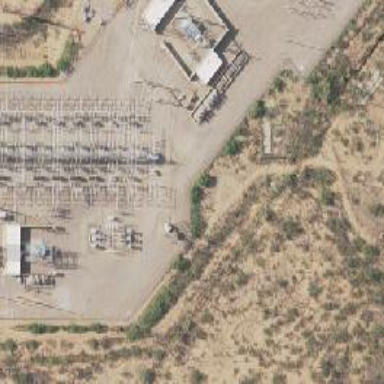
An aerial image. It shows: Switch used for power control.